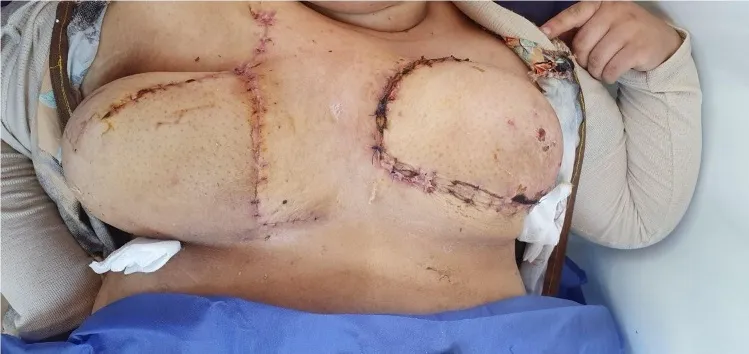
Viable flap ten days after the operation.
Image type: medical_photograph (other_medical_photograph)